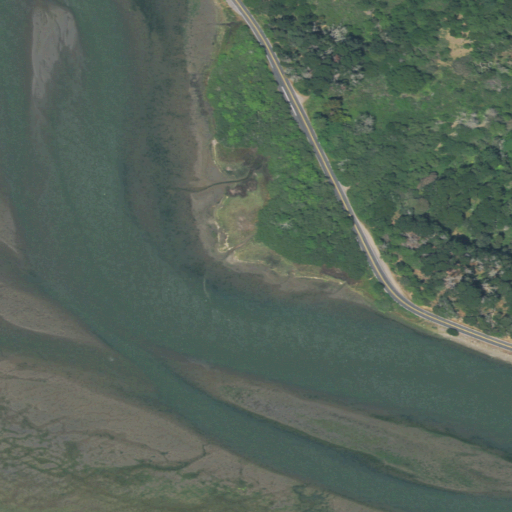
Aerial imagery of valley in California named Morses Gulch containing open water, herbaceous wetlands, shrub, evergreen forest, woody wetlands, low intensity development, open development, and medium intensity development